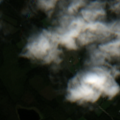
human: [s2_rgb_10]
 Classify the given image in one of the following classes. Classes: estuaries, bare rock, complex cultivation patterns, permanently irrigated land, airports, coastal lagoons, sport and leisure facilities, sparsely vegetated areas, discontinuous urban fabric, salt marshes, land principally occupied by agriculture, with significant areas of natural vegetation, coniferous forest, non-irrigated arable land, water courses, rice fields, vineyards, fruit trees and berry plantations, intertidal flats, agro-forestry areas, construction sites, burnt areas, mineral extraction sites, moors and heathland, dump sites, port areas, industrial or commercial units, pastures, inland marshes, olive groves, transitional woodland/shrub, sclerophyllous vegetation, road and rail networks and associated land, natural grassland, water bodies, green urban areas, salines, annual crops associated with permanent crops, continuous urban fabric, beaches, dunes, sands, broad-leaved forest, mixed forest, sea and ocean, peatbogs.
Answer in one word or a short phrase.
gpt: land principally occupied by agriculture, with significant areas of natural vegetation, coniferous forest, mixed forest